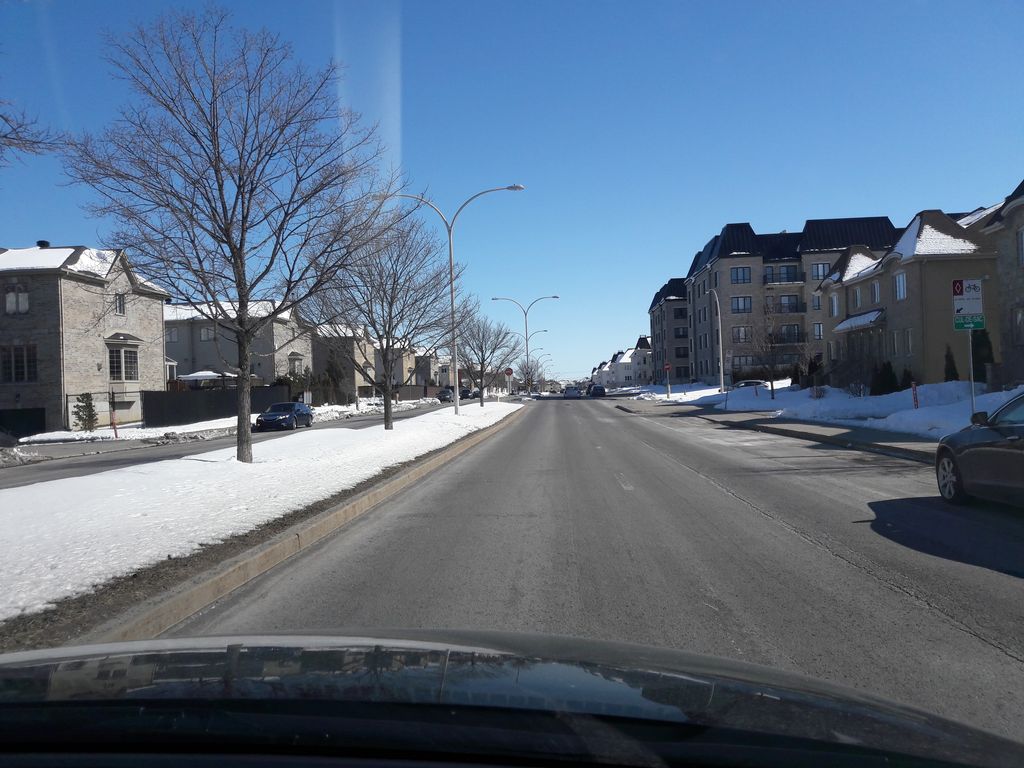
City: montreal